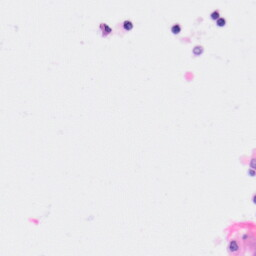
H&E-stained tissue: Kidney